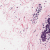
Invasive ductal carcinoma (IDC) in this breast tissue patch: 0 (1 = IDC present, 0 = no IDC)